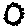
Label: sun